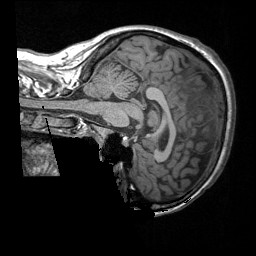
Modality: T1w
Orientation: sagittal
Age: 48
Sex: female
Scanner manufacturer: siemens
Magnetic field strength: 3 T
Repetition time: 1.64 s
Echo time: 0.00234 s